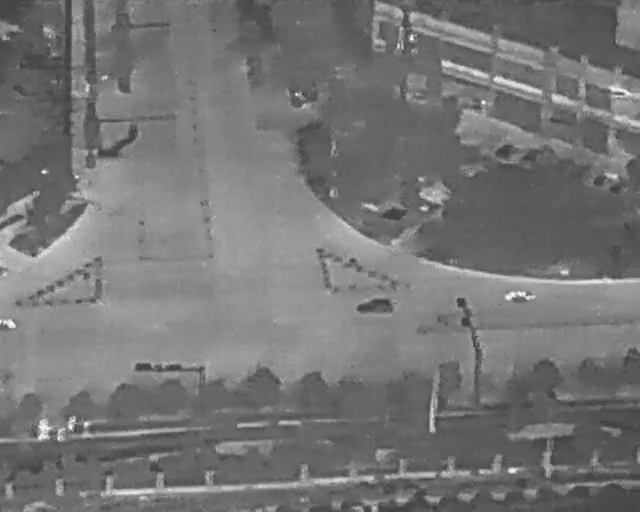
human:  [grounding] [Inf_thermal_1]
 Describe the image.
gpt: In the satellite image, there is  <ref>1 medium car </ref> <box>[[56, 55, 59, 63, 2]]</box> located at center,  <ref>1 small car </ref> <box>[[77, 28, 80, 31, 51]]</box> located at top right,  <ref>3 small car </ref> <box>[[80, 29, 84, 32, 44], [92, 33, 95, 36, 38], [94, 35, 97, 37, 38]]</box> located at right,  <ref>1 small bicycle </ref> <box>[[0, 61, 2, 64, 2]]</box> located at left,  <ref>4 medium person </ref> <box>[[5, 82, 8, 85, 2], [8, 83, 10, 86, 2], [9, 81, 12, 83, 2], [12, 82, 14, 84, 2]]</box> located at bottom left,  <ref>1 small person </ref> <box>[[12, 16, 14, 17, 2]]</box> located at top left.